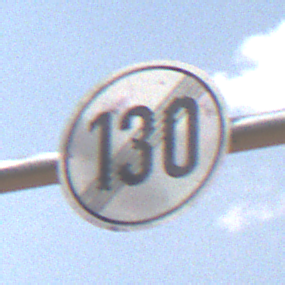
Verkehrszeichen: EndeGeschwindigkeit130
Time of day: Midday
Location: Outdoor (Nature)
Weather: PartlyCloudy
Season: NotSpecified
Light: Natural